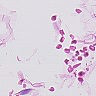
Metastatic tissue present: no